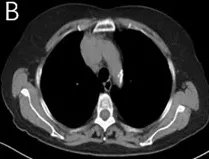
Mediastinal window.
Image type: radiology (ct)